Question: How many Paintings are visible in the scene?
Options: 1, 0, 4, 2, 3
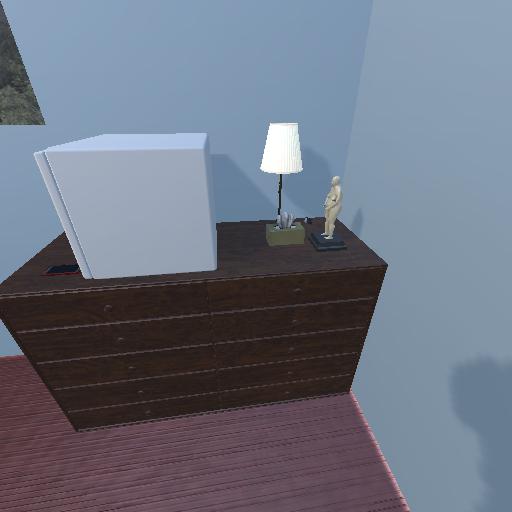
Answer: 1